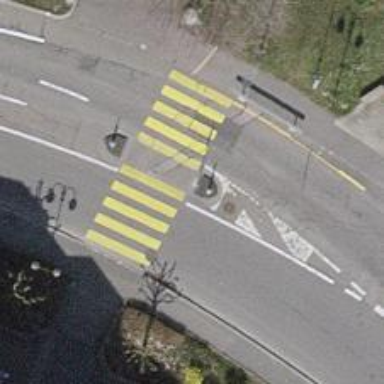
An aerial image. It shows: Footway with asphalt surface and crossing.